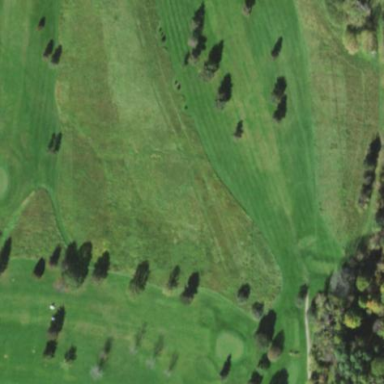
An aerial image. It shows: Rough area in golf course.